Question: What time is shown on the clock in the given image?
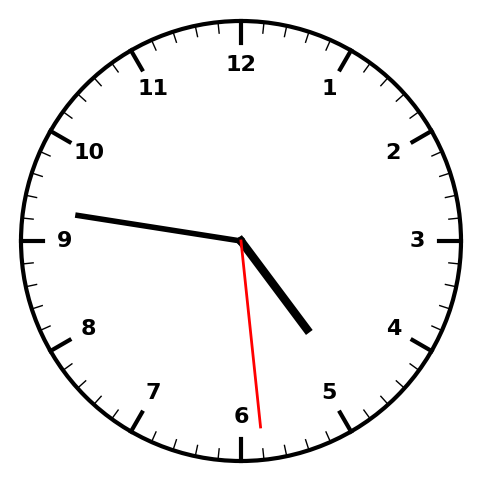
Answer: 04:46:29